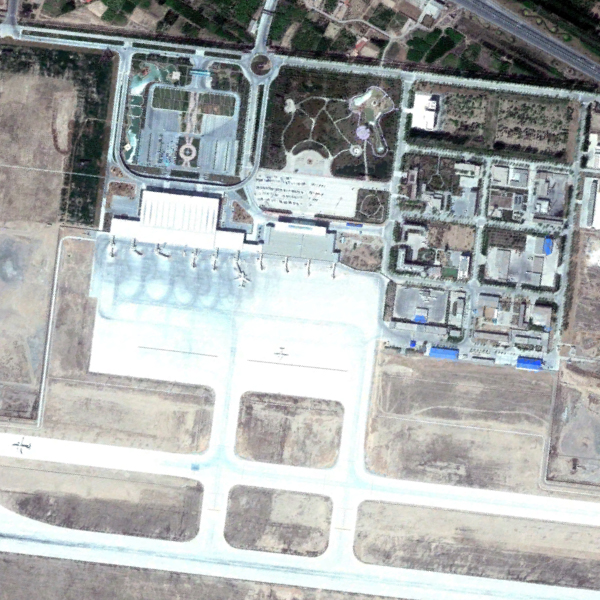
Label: Airport